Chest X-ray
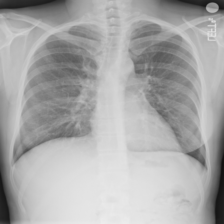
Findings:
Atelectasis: negative
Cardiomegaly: negative
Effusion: negative
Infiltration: negative
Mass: negative
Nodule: negative
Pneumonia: negative
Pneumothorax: negative
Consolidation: negative
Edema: negative
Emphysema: negative
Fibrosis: negative
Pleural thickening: negative
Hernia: negative